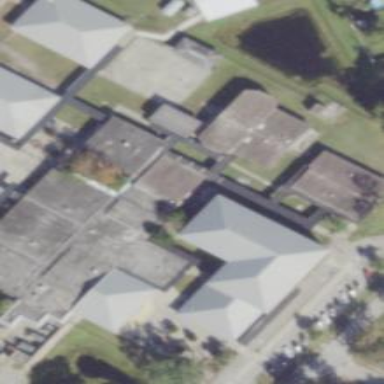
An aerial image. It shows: View of roof of building.